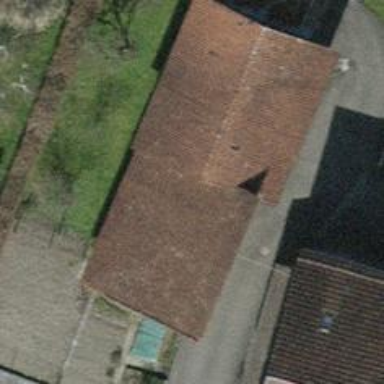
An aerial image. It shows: Shed.